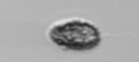
Label: Pseudochattonella_farcimen